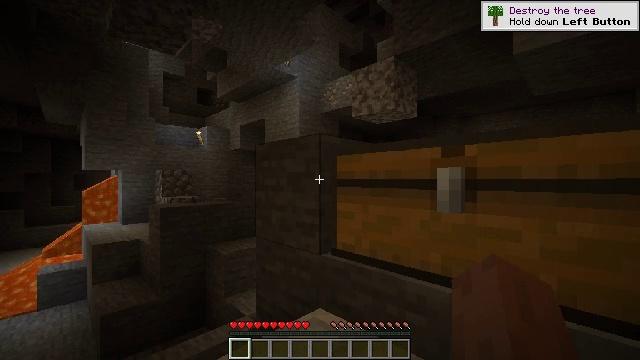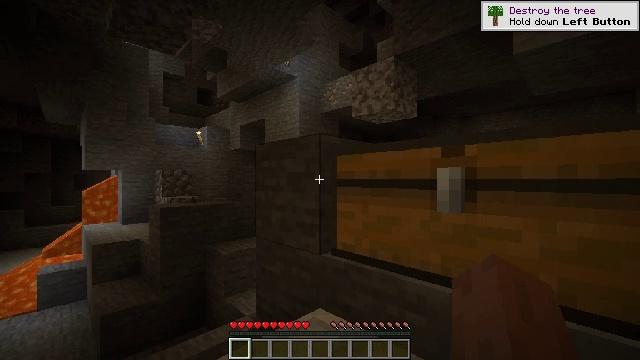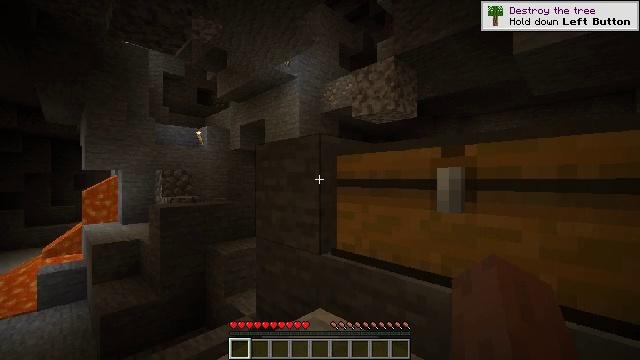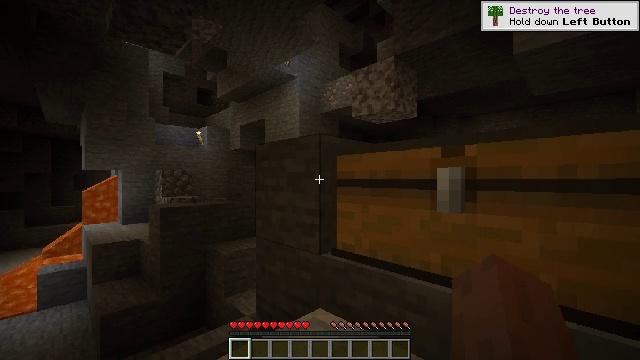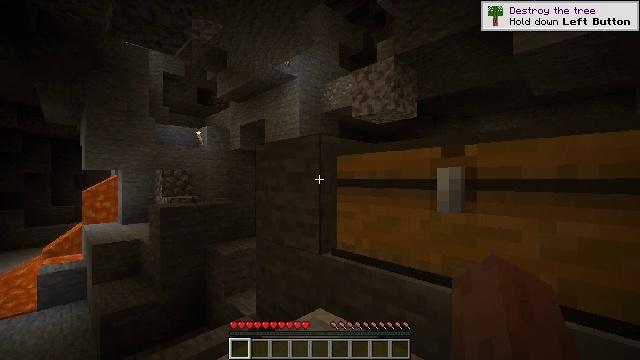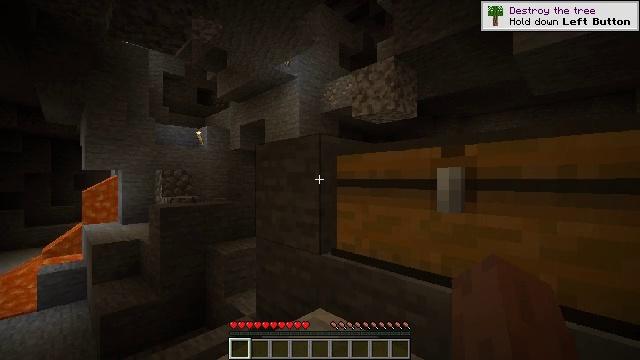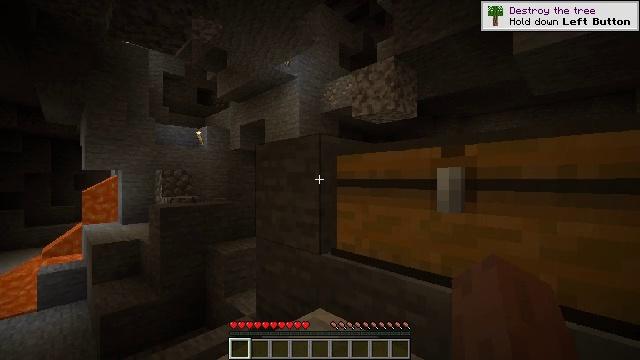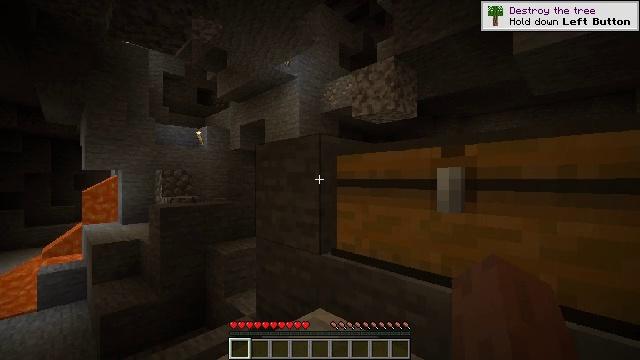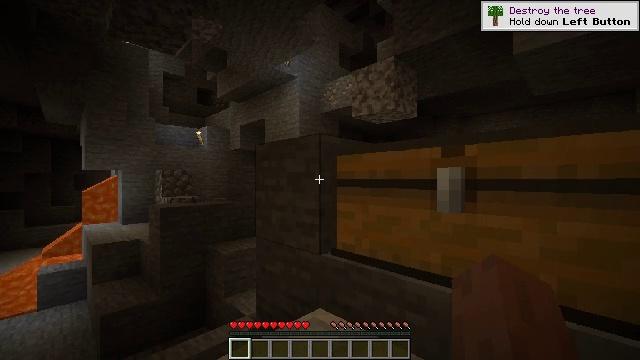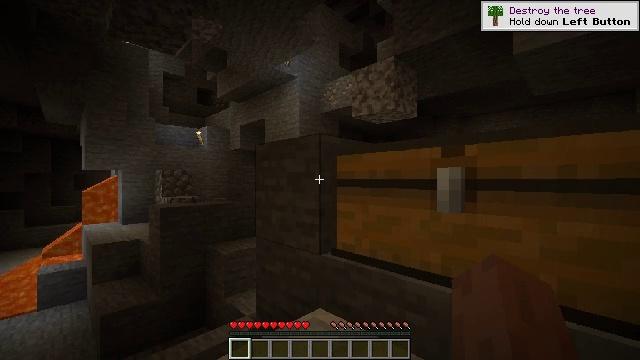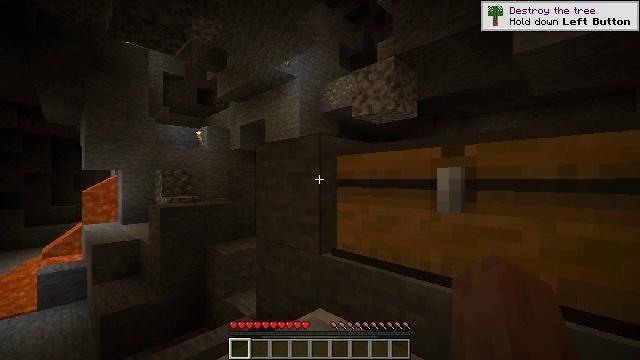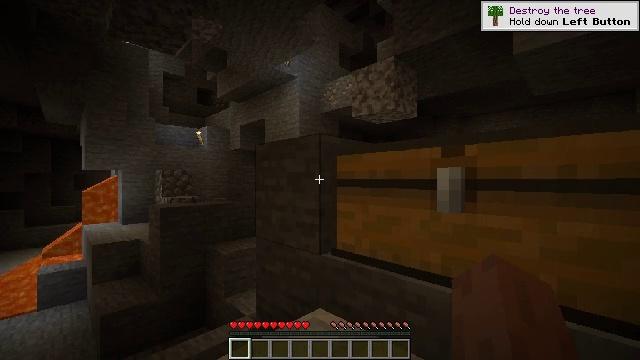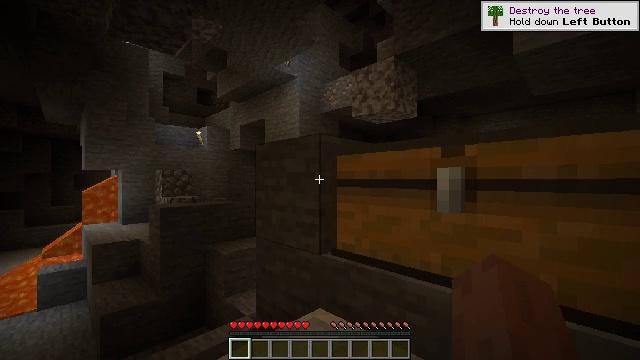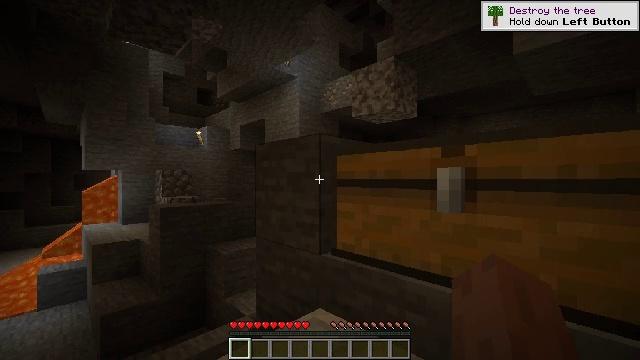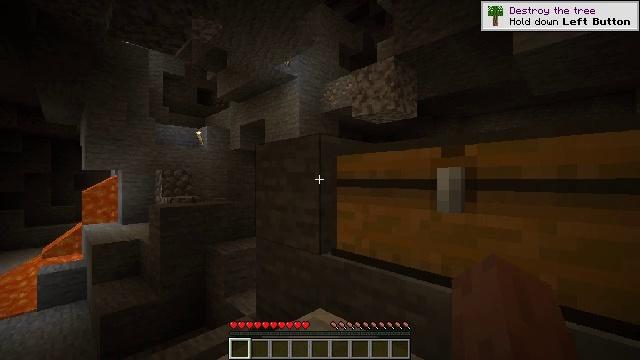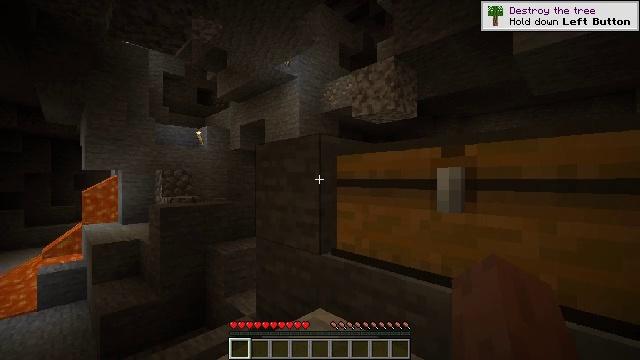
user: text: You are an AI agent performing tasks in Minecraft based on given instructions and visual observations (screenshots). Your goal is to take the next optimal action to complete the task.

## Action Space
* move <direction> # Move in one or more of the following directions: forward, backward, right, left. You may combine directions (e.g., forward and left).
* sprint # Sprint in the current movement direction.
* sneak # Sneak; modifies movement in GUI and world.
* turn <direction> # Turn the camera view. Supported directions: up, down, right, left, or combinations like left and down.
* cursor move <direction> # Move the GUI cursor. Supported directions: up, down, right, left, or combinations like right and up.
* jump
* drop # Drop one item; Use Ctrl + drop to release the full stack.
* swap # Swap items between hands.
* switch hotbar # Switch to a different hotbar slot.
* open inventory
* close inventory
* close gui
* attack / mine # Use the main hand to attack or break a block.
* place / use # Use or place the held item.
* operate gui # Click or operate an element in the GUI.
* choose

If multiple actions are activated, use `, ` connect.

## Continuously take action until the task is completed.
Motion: motion action
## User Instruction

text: Make a pair of iron leggings.
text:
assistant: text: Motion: no_op
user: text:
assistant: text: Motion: no_op
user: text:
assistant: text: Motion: no_op
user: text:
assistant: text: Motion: no_op
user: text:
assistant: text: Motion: no_op
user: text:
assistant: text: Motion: no_op
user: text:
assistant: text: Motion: no_op
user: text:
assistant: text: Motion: no_op
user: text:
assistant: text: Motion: no_op
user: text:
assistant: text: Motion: no_op
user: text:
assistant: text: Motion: no_op
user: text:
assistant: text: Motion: no_op
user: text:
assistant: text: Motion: no_op
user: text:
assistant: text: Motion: no_op
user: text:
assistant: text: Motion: no_op
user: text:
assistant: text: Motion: no_op
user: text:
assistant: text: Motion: no_op
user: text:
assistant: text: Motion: no_op
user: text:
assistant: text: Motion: no_op
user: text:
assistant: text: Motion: no_op
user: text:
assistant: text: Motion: no_op
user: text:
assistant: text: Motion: no_op
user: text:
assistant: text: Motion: no_op
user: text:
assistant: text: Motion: no_op
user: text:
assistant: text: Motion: no_op
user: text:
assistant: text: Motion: no_op
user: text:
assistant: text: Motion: no_op
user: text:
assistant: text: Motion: no_op
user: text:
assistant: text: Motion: no_op
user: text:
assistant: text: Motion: no_op